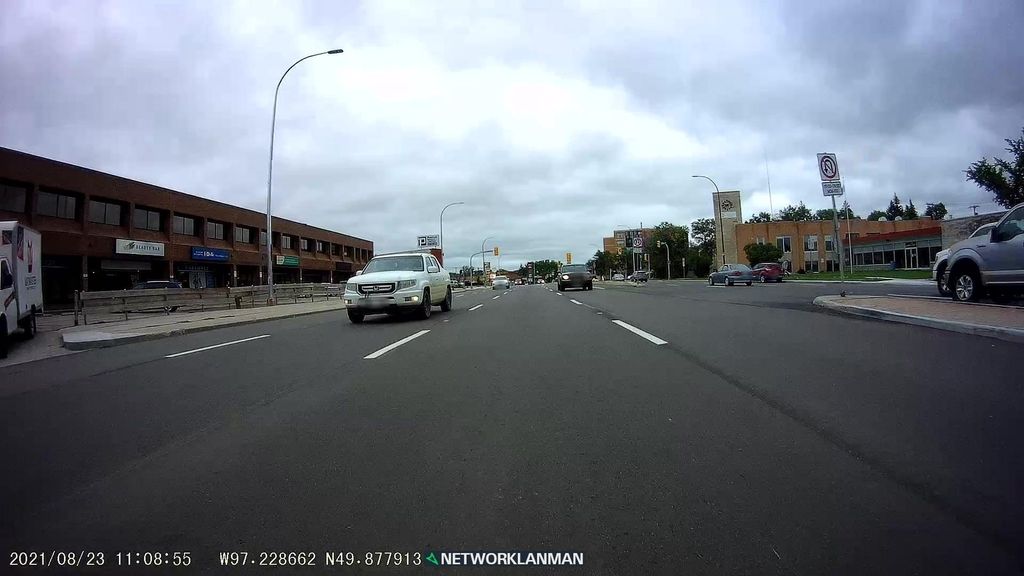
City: winnipeg